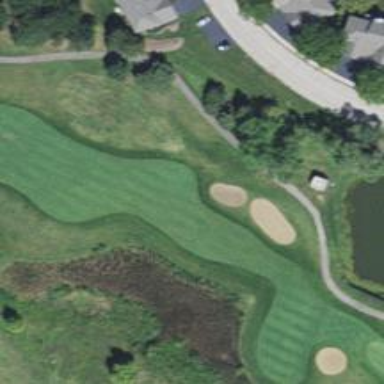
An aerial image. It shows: Golf hole.